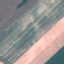
Land use / land cover: AnnualCrop